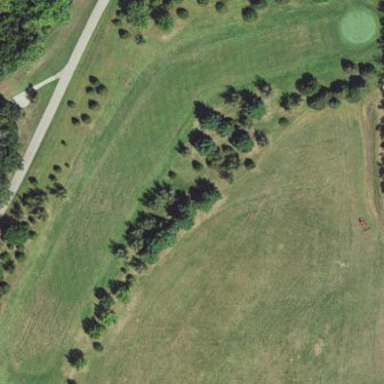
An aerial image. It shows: Golf fairway surrounded by grass.